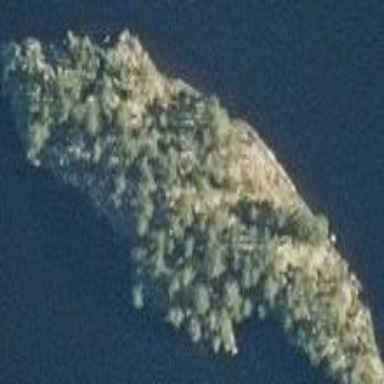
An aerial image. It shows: Islet.